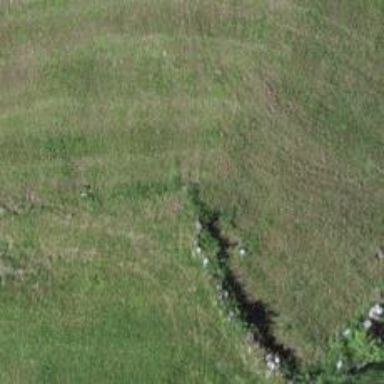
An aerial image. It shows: Wall made of dry stone.